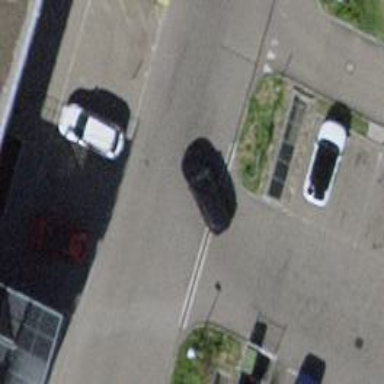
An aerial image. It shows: Road serving as parking aisle.